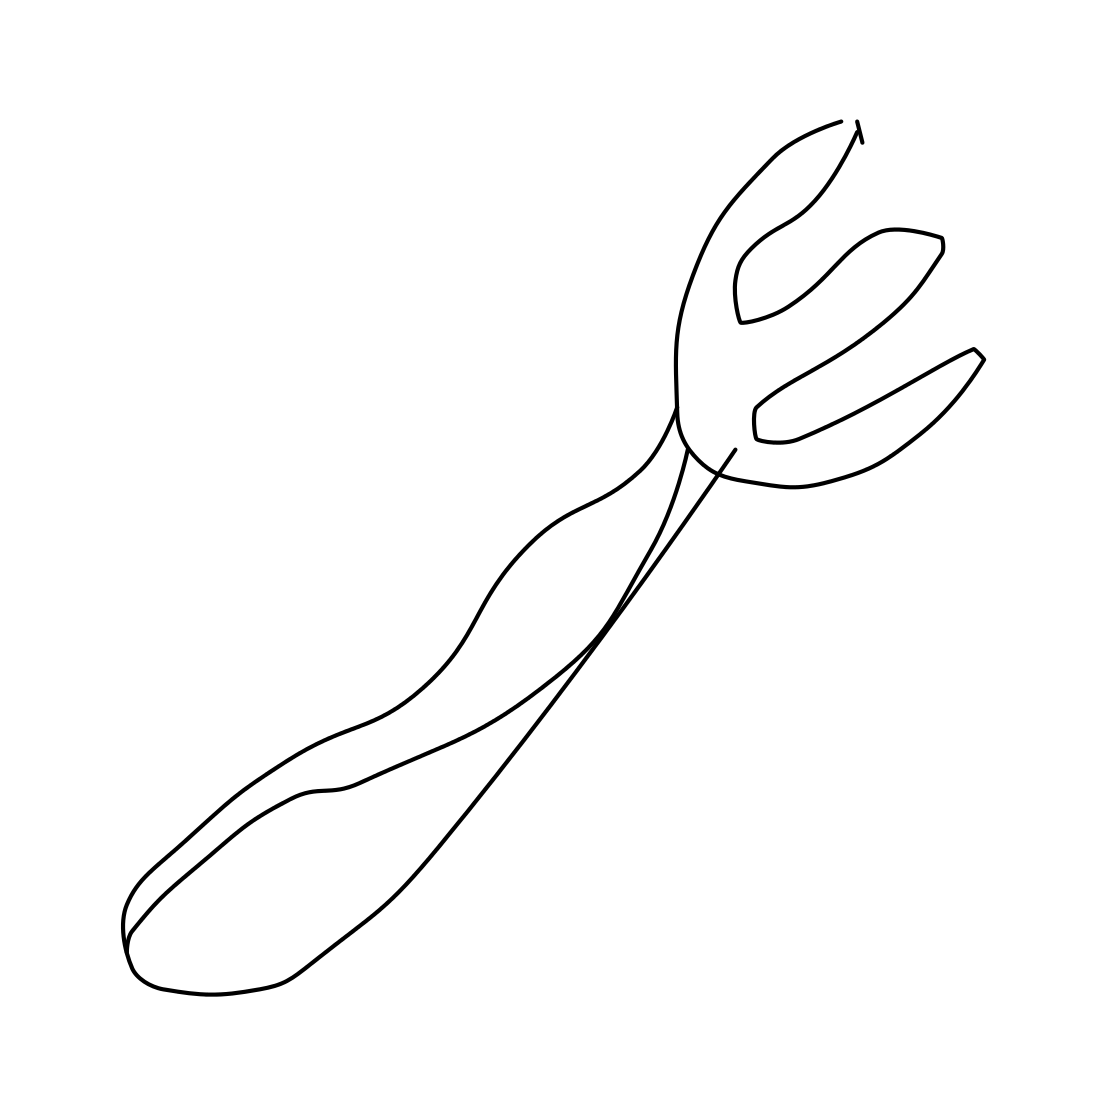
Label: fork